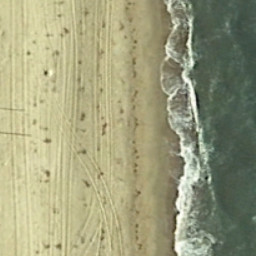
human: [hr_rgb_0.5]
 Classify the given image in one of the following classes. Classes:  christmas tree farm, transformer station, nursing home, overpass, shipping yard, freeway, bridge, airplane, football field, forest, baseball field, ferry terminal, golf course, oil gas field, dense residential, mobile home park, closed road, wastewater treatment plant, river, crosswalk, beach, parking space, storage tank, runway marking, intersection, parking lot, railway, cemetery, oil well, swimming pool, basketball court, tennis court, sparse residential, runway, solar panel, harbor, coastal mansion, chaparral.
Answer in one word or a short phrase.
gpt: beach